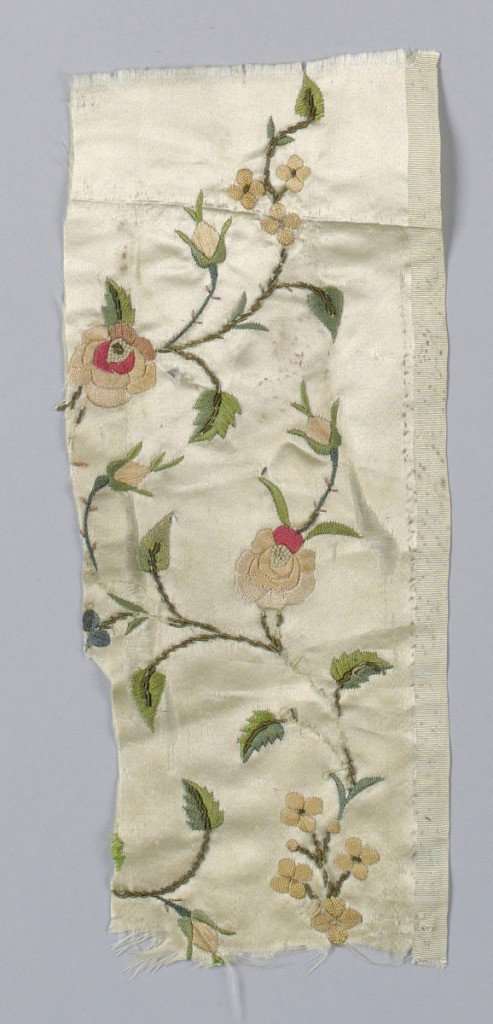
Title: Fragment
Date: late 19th century
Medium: silk, metallic threads Technique: embroidered on satin weave
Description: White satin ground with an incomplete design of small-scale roses in red, rose, pink, green, and tan silk with short pieces of gilt wire coils.